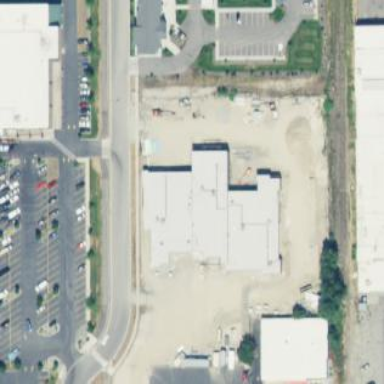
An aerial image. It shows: Clinic building providing healthcare services.